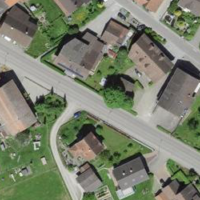
EUNIS habitat code: 54
Species observed at this site:
Neotinea ustulata